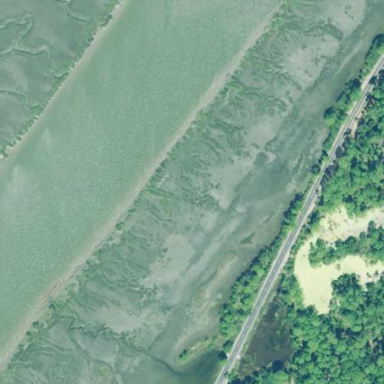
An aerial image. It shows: Tidal saltmarsh wetland.